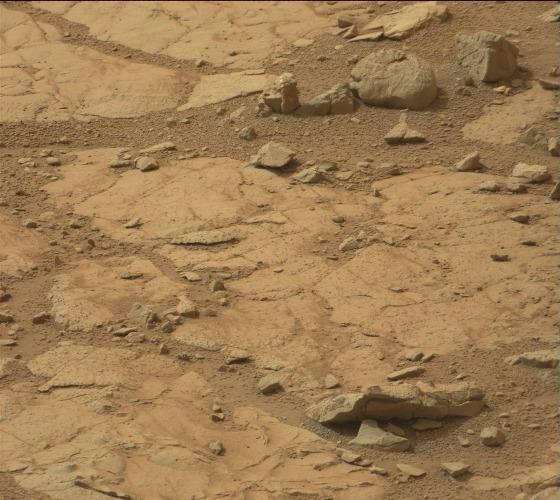
Terrain classes present: Bedrock, Gravel / Sand / Soil, Rock, Shadow